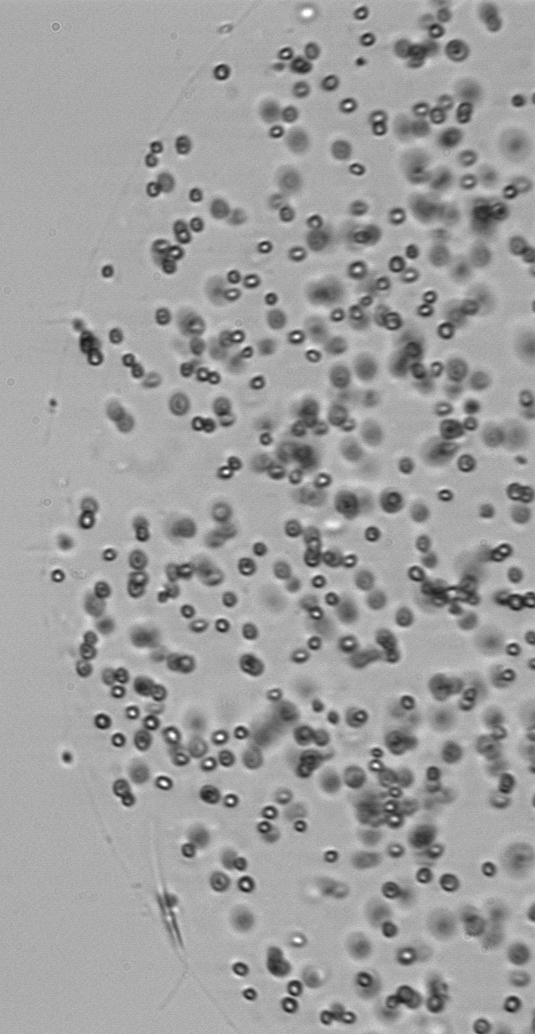
Label: Phaeocystis